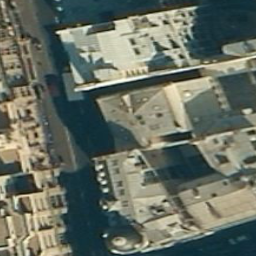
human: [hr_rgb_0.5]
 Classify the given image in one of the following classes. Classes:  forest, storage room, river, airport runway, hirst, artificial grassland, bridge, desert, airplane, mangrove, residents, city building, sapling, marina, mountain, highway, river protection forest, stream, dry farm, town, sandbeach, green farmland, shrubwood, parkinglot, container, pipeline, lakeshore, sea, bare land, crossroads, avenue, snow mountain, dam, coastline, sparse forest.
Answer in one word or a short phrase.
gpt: city building